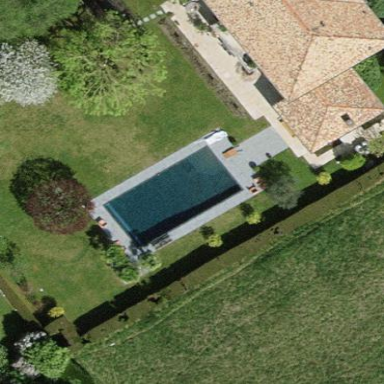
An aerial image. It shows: Swimming pool located in leisure land.